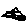
Label: triangle